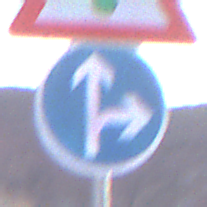
Verkehrszeichen: VorgeschriebeneFahrtrichtungGeradeausOderRechts
Zusatzzeichen oben: Lichtzeichenanlage
Umgebung: Outdoor, Nature
Tageszeit: Dusk
Wetter: Clear
Licht: Natural
Jahreszeit: NotSpecified
Kontrast: LowContrast